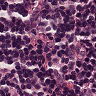
Metastatic tissue present: no